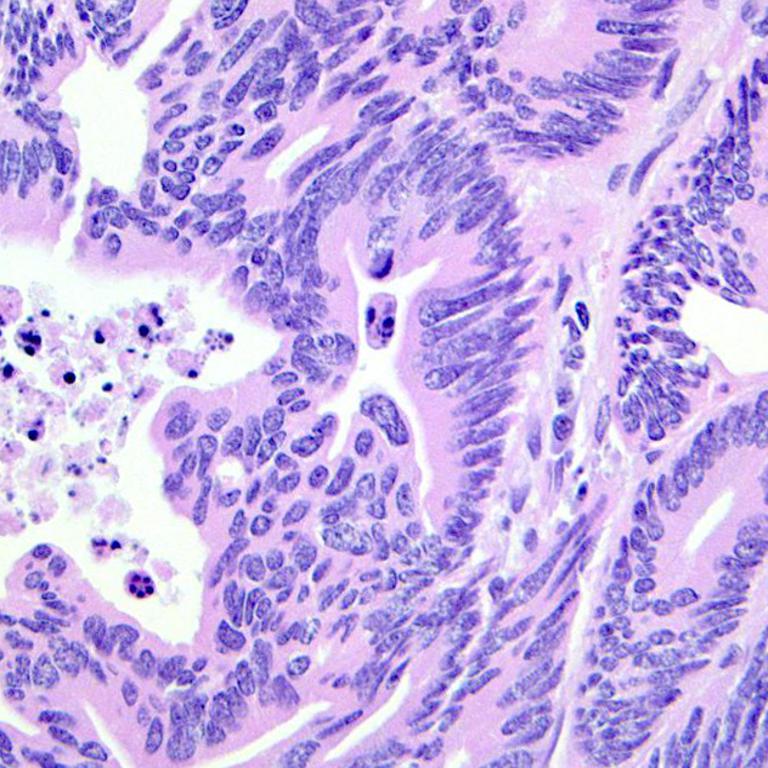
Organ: colon
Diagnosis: adenocarcinomas